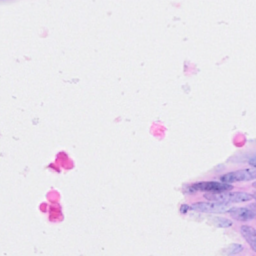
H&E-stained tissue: Breast